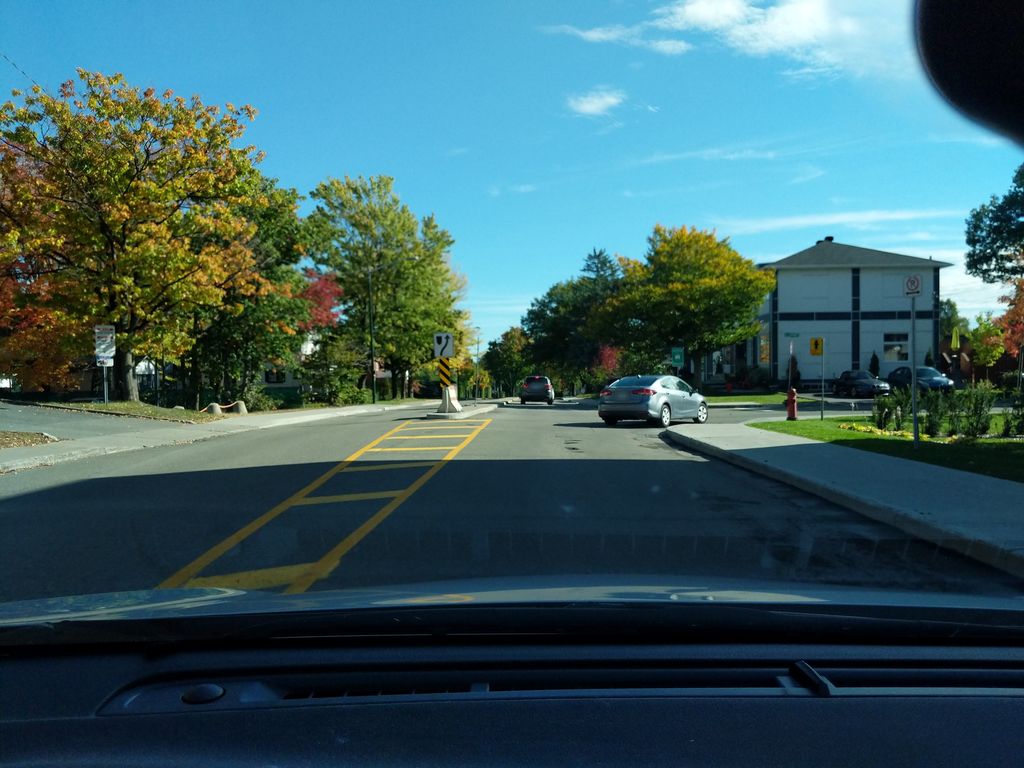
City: quebec_city